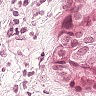
Metastatic tissue present: yes